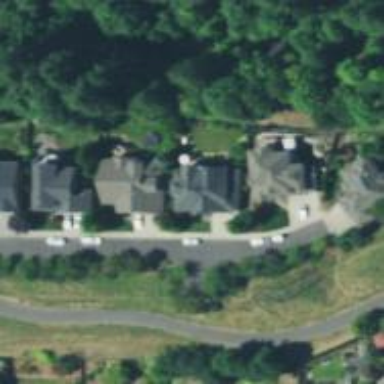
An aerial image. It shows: Residential road with asphalt surface. Sidewalk is present on the left side.